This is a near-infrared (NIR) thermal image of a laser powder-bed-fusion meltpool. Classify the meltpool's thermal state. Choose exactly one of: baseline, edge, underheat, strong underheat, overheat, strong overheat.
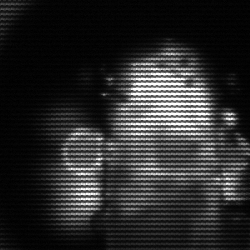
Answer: strong underheat